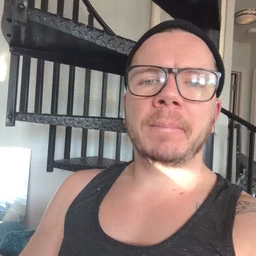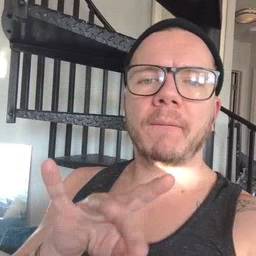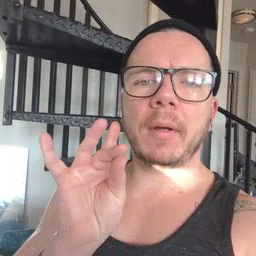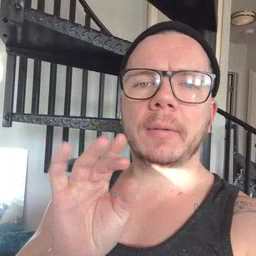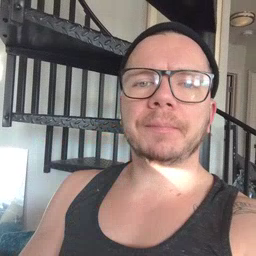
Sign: find